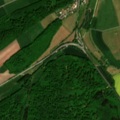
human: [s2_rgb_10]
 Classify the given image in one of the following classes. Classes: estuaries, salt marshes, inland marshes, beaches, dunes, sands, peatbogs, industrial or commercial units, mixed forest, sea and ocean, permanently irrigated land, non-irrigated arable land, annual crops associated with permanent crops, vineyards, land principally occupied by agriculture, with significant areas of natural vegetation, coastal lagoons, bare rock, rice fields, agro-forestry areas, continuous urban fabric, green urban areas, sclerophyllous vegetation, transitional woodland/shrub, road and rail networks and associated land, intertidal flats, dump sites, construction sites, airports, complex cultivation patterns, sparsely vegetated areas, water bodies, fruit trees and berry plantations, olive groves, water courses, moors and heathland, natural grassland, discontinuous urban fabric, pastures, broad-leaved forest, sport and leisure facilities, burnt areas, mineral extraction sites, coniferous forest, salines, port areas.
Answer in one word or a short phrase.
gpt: discontinuous urban fabric, pastures, complex cultivation patterns, broad-leaved forest